Aerial crown-view tile of a tropical tree (Barro Colorado Island, Panama), acquired 20250124:
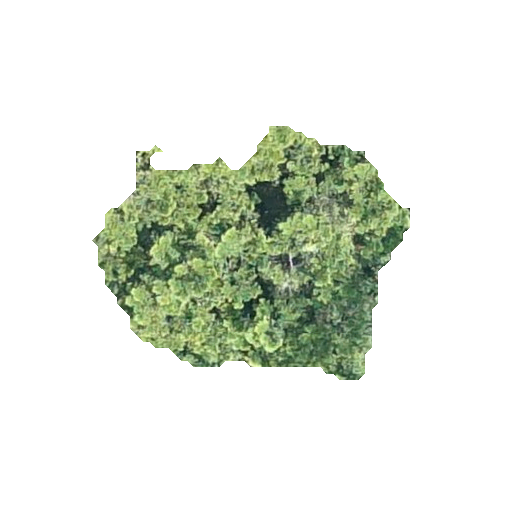
Species: Terminalia amazonia
GBIF accepted scientific name: Terminalia amazonica
Crown area: 81.778 m²